Question: I have a with Country Names on left and ISD codes on right. I want to align the country name to the extreme left and ISD code to the extreme right of the screen.
For this, I wrote the following XAML
'''
<Grid x:Name="LayoutRoot" Background="Transparent">
<ListBox ItemsSource="{Binding IsdCodes}" HorizontalAlignment="Stretch" Background="Blue">
<ListBox.ItemContainerStyle>
<Style TargetType="ListBoxItem">
<Setter Property="HorizontalAlignment" Value="Stretch"/>
</Style>
</ListBox.ItemContainerStyle>
<ListBox.ItemTemplate>
<DataTemplate>
<Grid HorizontalAlignment="Stretch" Background="Yellow" ShowGridLines="True">
<Grid.ColumnDefinitions>
<ColumnDefinition Width="3*"/>
<ColumnDefinition Width="*" />
</Grid.ColumnDefinitions>
<TextBox Grid.Column="0" HorizontalAlignment="Stretch" Text="{Binding Key}" />
<TextBox Grid.Column="1" HorizontalAlignment="Stretch" Text="{Binding Value}" />
</Grid>
</DataTemplate>
</ListBox.ItemTemplate>
</ListBox>
</Grid>
'''
But the output I am getting is as follows :

As I gave the grid column widths as 3* and *, I expected first column to occupy 75% of the width of the screen on left and 2nd column to occupy 25% of the width of the screen on the right. But I do see that listbox item still doesn't occupy the entire screen width (Assumed from the yellow background).
Where did I go wrong?
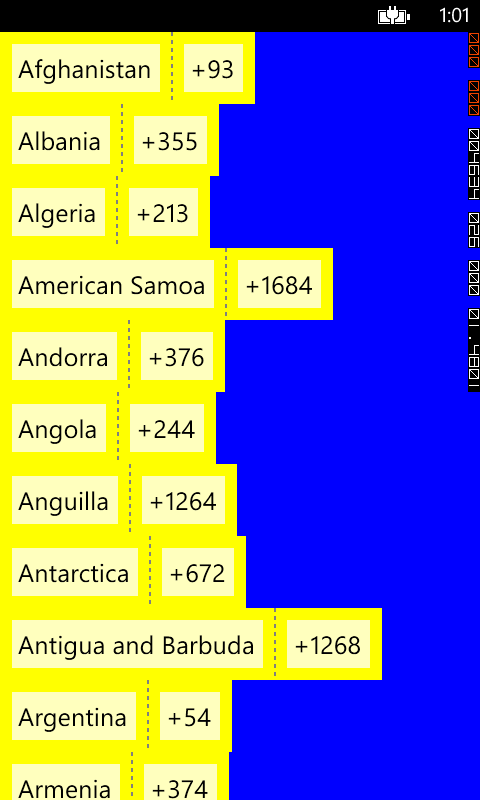
Answer: Try setting 'HorizontalContentAlignment' for 'ListBoxItem' to 'Stretch':
'''
<Style TargetType="ListBoxItem">
<Setter Property="HorizontalContentAlignment" Value="Stretch"/>
</Style>
'''